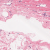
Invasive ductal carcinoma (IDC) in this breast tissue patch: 1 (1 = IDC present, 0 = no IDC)